Field crop: maize
Growth stage: 1
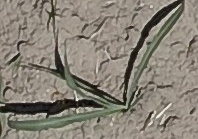
Species: sorghum